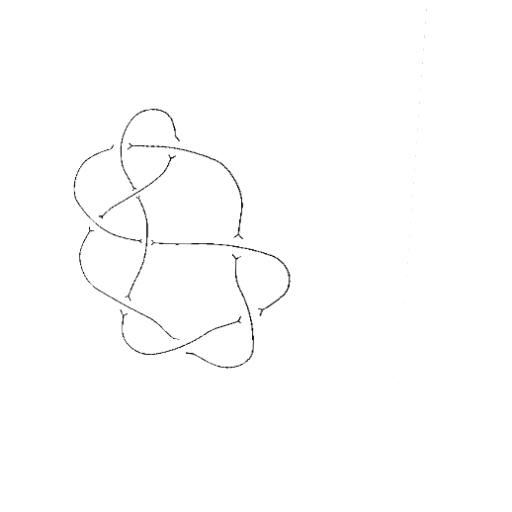
Crossing number: 9